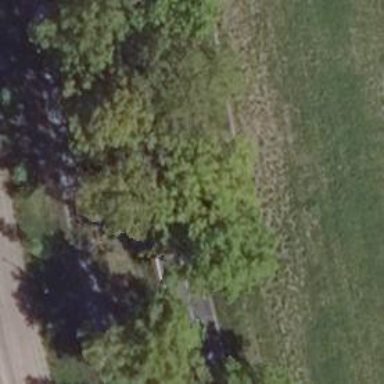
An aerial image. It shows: Row of deciduous broadleaved trees.